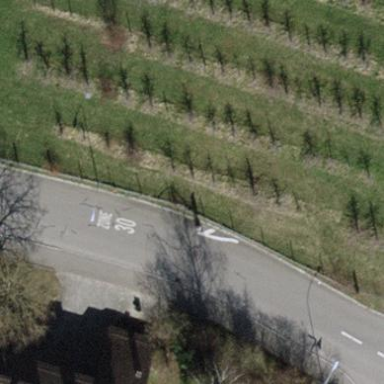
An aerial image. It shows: Orchard.